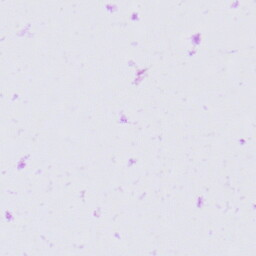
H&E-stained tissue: Prostate